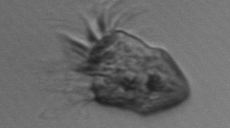
Label: Strombidium_inclinatum